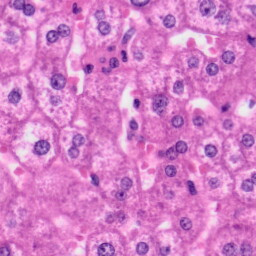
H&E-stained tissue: Liver